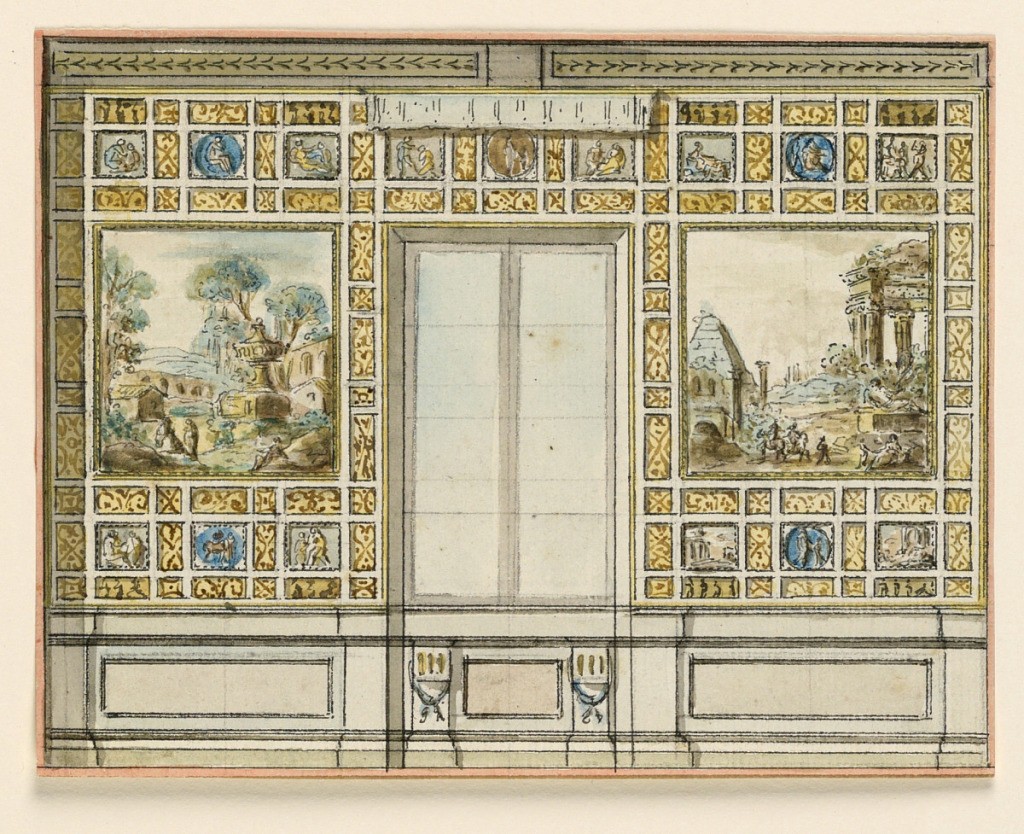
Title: Design for a Bedroom Wall
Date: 1790
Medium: Pen and ink, brush and watercolor, black crayon on paper
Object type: Drawing
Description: The window is flanked by panels containing painted landscapes bordered with rectangular compartments bearing ornamental decoration. The dado has been left unadorned.